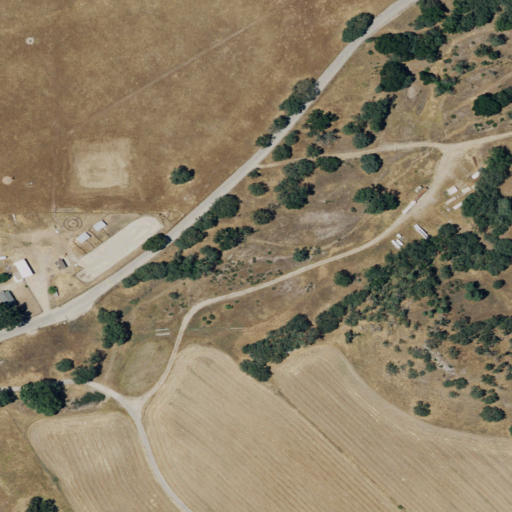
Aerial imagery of valley in California named Rocky Canyon containing grassland, shrub, open development, and low intensity development